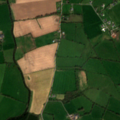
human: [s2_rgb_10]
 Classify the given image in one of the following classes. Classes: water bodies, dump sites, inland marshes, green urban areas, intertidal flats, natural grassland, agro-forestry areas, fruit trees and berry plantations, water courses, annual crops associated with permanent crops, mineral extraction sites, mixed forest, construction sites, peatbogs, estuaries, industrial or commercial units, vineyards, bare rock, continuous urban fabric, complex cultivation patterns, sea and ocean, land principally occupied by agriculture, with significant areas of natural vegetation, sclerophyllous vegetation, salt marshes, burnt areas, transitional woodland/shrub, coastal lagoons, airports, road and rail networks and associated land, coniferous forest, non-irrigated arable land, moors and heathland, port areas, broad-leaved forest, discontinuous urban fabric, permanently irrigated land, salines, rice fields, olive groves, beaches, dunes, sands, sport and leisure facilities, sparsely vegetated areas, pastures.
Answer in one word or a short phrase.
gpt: pastures